如图，已知 \(A\)、\(B\)、\(C\) 是抛物线 \(\Gamma_1: x^2 = y\) 上的三个点，且直线 \(CA\)、\(CB\) 分别与抛物线 \(\Gamma_2: y^2 = 4x\) 相切，\(F\) 为抛物线 \(\Gamma_1\) 的焦点。

\noindent (1) 若点 \(C\) 的横坐标为 \(x_3\)，用 \(x_3\) 表示线段 \(CF\) 的长；

\noindent (2) 若 \(CA \perp CB\)，求点 \(C\) 的坐标；

\noindent (3) 证明：直线 \(AB\) 与抛物线 \(\Gamma_2\) 相切。
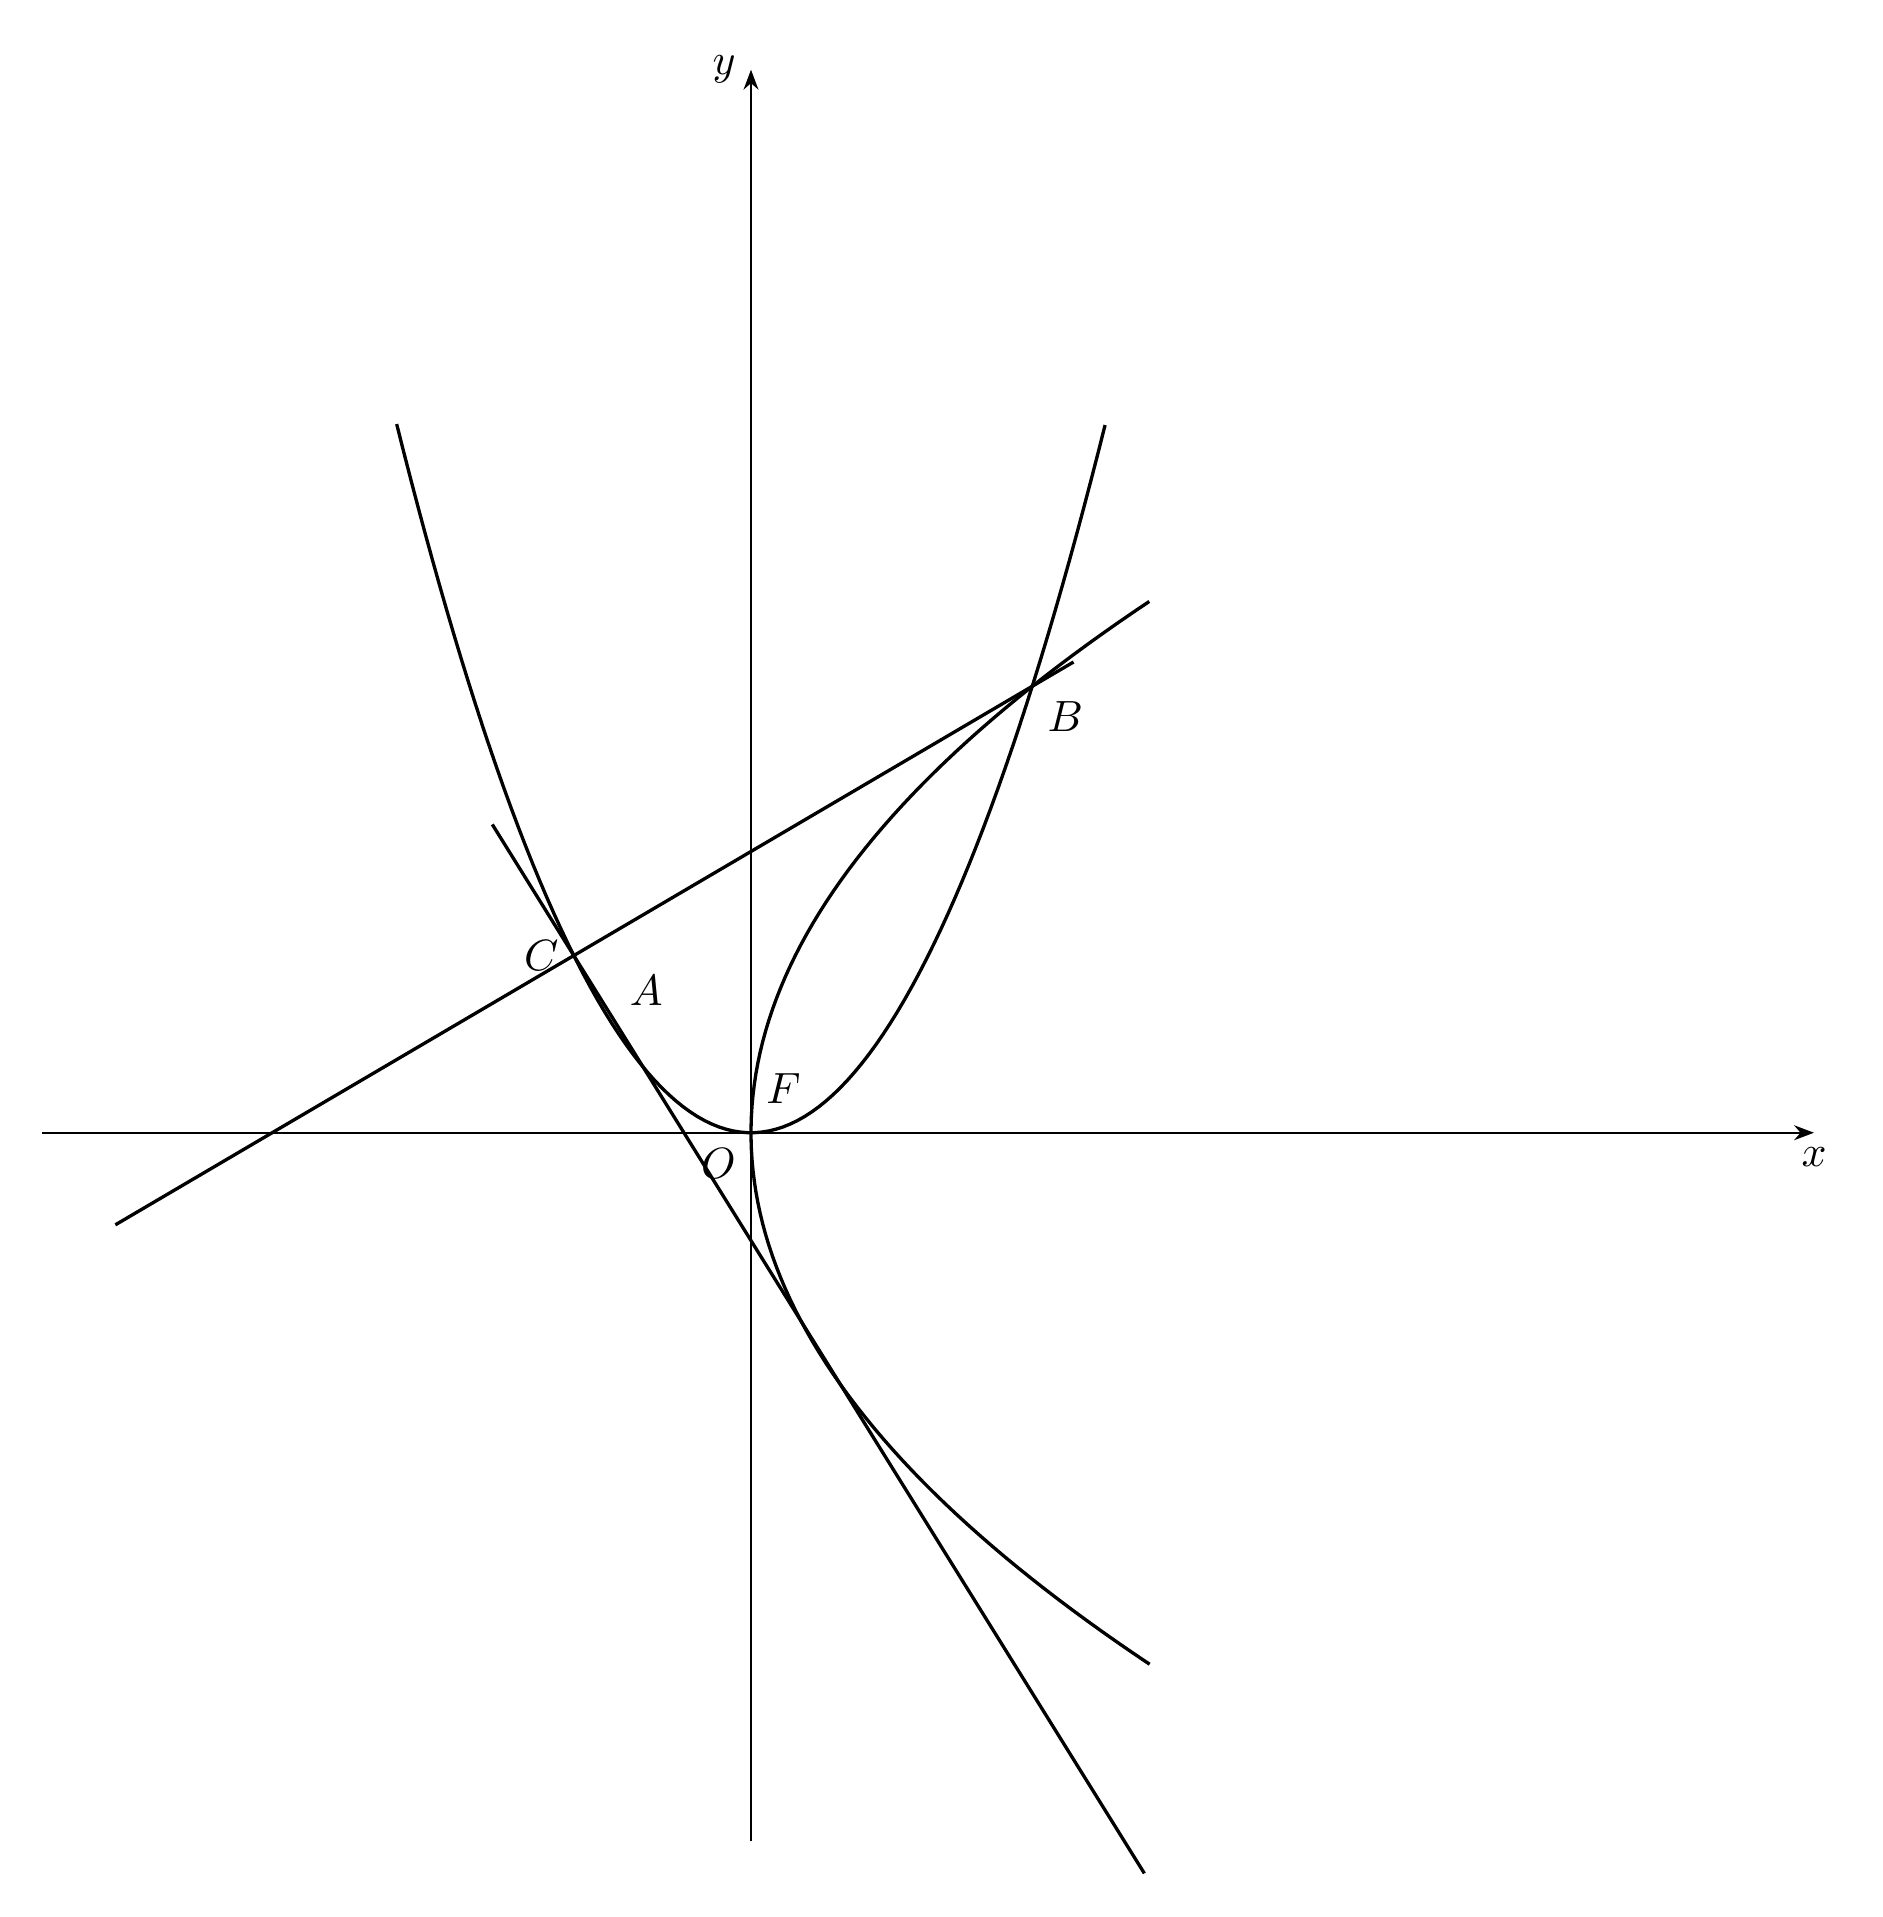
【解答】
\textbf{【详解】}

(1) 设 $C(x_3,y_3)$，且在抛物线 $\Gamma_1$ 上，故满足 $y_3 = x_3^2$。

$\because F$ 为抛物线 $\Gamma_1$ 的焦点，$\therefore F\left(0,\frac{1}{4}\right)$，抛物线 $\Gamma_1$ 的准线为 $l:y = -\frac{1}{4}$，

$\therefore$ 线段 $CF$ 的长等于点 $C$ 到准线 $l$ 的距离，即 $|CF| = y_3 + \frac{1}{4} = x_3^2 + \frac{1}{4}$。

(2) 设 $C(x_0,y_0)$，显然直线 $CA,CB$ 的斜率存在且不为 $0$，设直线 $CA:y - y_0 = k(x - x_0)$，

联立
\[
\begin{cases}
y - y_0 = k(x - x_0) \\
y^2 = 4x
\end{cases}
\]
化简得：$ky^2 - 4y + 4y_0 - 4kx_0 = 0$，

$\because$ 直线 $CA$ 与抛物线 $\Gamma_2:y^2 = 4x$ 相切，$\therefore \Delta = 4^2 - 4k(4y_0 - 4kx_0) = 0$，即 $x_0k^2 - y_0k + 1 = 0 \quad \textcircled{1}$，

又直线 $CA$、$CB$ 均与抛物线 $\Gamma_2:y^2 = 4x$ 相切，

$\therefore k_1,k_2$ 为方程 \textcircled{1} 的两根，且有 $k_1k_2 = \frac{1}{x_0}$，

$\because CA \perp CB$，$\therefore k_1k_2 = \frac{1}{x_0} = -1$，解得 $x_0 = -1$，

将 $x_0 = -1$ 代入 $y = x^2$ 得：$y_0 = 1$，故 $C$ 的坐标为 $(-1,1)$.

(3) 设 $C(x_0,y_0)$，$A(x_1,y_1)$，$B(x_2,y_2)$，

$\therefore k_{CA} = \frac{y_0 - y_1}{x_0 - x_1} = \frac{x_0^2 - x_1^2}{x_0 - x_1} = x_0 + x_1$，直线 $CA:y = (x_0 + x_1)x - x_0x_1$，

联立
\[
\begin{cases}
y = (x_0 + x_1)x - x_0x_1 \\
y^2 = 4x
\end{cases}
\]
，化简可得：$(x_0 + x_1)y^2 - 4y - 4x_0x_1 = 0$，

又直线 $CA$ 与抛物线 $\Gamma_2:y^2 = 4x$ 相切，$\therefore \Delta = 4^2 + 16x_0x_1(x_0 + x_1) = 0$，即 $x_0x_1^2 + x_1^2x_0 + 1 = 0 \quad \textcircled{2}$，

同理，直线 $CB$ 与抛物线 $\Gamma_2:y^2 = 4x$ 相切，可得 $x_0x_2^2 + x_0^2x_2 + 1 = 0 \quad \textcircled{3}$，

由方程 \textcircled{2}\textcircled{3} 可得，$x_1,x_2$ 为方程 $x_0x^2 + x_0^2x + 1 = 0$ 的两根，

$\therefore x_1 + x_2 = -x_0$，$\therefore x_1x_2 = \frac{1}{x_0}$，

又 $A(x_1,y_1)$，$B(x_2,y_2)$，故直线 $AB:y = (x_1 + x_2)x - x_1x_2$，

联立
\[
\begin{cases}
y = (x_1 + x_2)x - x_1x_2 \\
y^2 = 4x
\end{cases}
\]
化简得：$(x_1 + x_2)y^2 -4y-4x_1x_2 = 0$，

$\therefore \Delta = 4^2 + 16x_1x_2(x_1 + x_2) = 16 + 16\frac{1}{x_0}(-x_0) = 0$，

$\therefore$ 直线 $AB$ 与抛物线 $\Gamma_2:y^2 = 4x$ 相切，故得证。